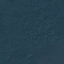
Land use / land cover: Forest